Question: Background:
I have a SQL Server 2005 setup with master, slave1, slave2 replication set up as a pull replication from slaves. The distribution database resides on the slave1 machine, both slaves pull.
A problem began today where the replication on slave1 simply stops running. It claims that it completed successfully, but it does not restart, and manually starting the process finishes in roughly one minute, again without an error message.

Replication is running fine on slave2, but I can't seem to figure out what's wrong on slave1. I've tried the obvious Windows debugging 101: "restart the machine" technique, but to no avail.
Has anyone encountered this before Does anyone have an idea of what I could check or change to get it working again? I'm especially at a loss as SQL Server claims that the job is just finishing successfully.
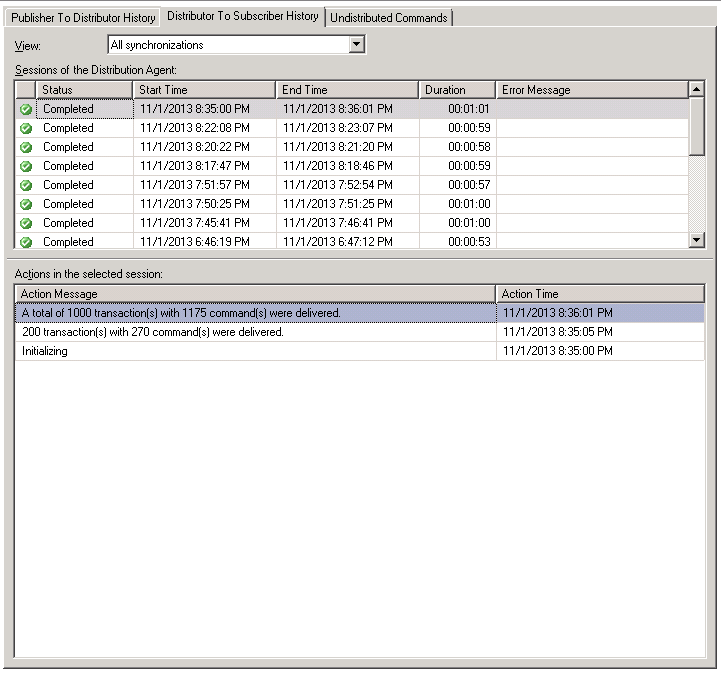
Answer: Though I'm unsure of why this began occurring. It appears to be due to the use of a custom SQL Server Replication Agent profile. Switching to using the default got it working again.